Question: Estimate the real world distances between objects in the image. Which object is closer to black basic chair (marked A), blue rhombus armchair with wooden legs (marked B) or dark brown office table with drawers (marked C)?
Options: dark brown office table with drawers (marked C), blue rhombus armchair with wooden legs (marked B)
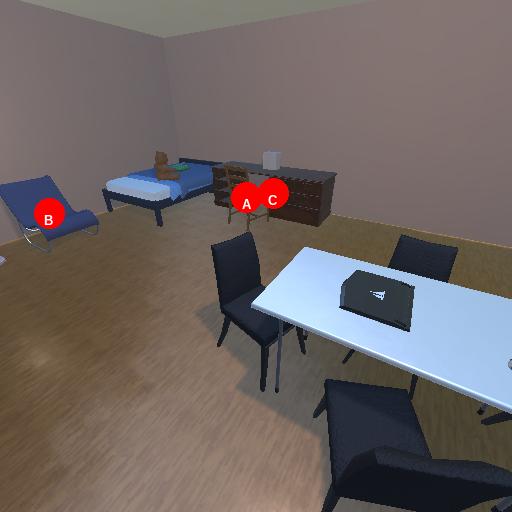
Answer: dark brown office table with drawers (marked C)